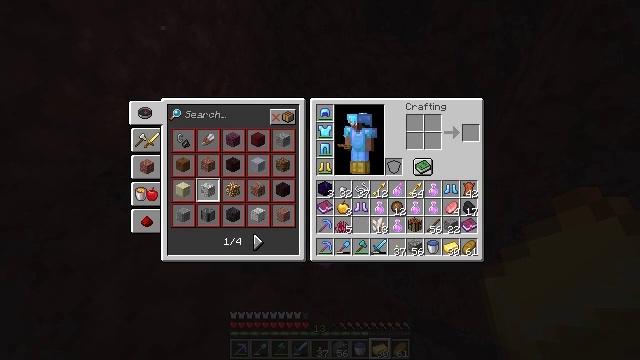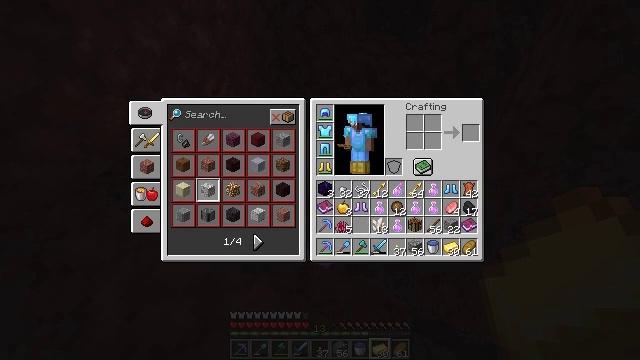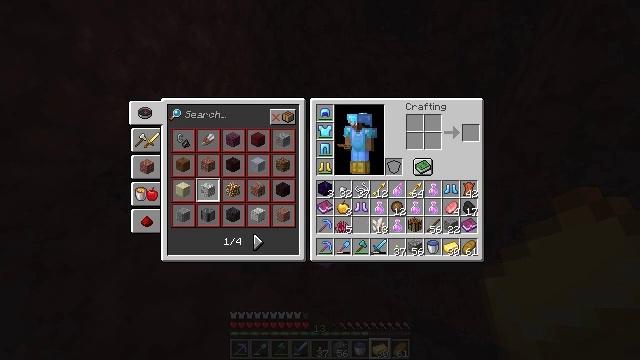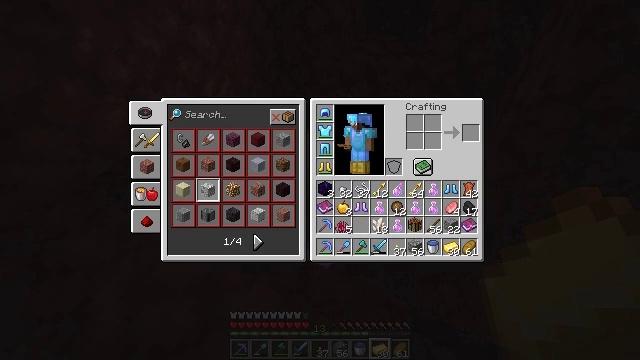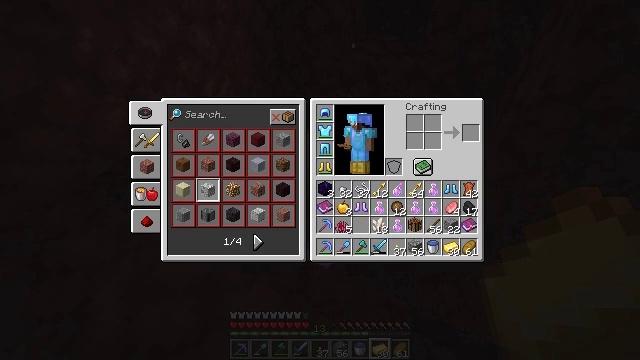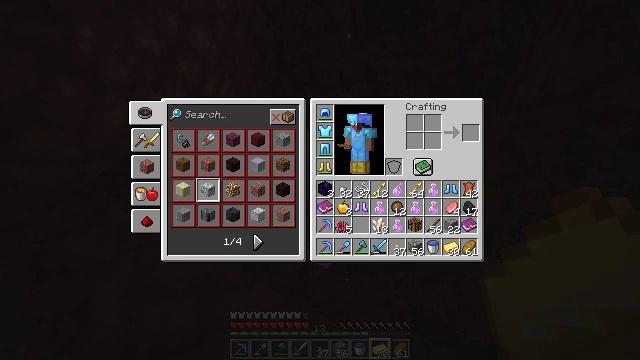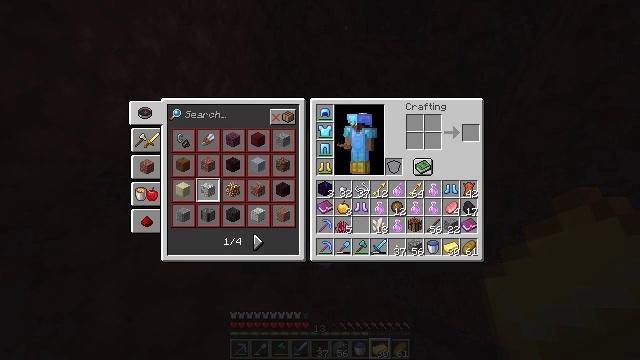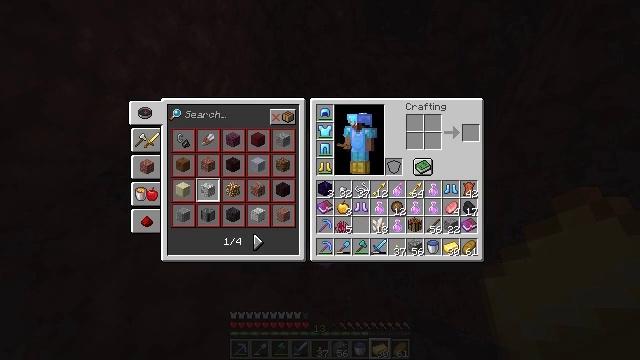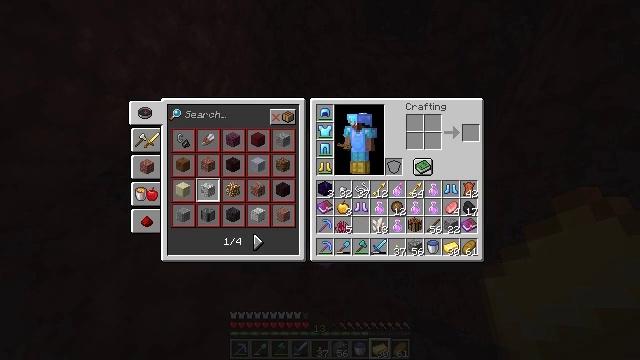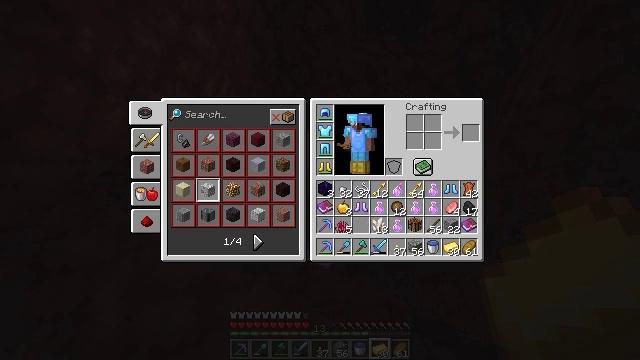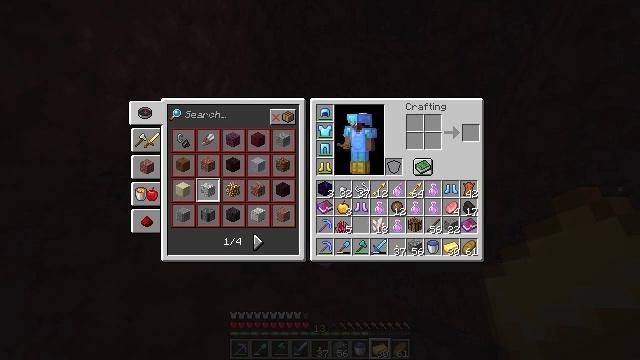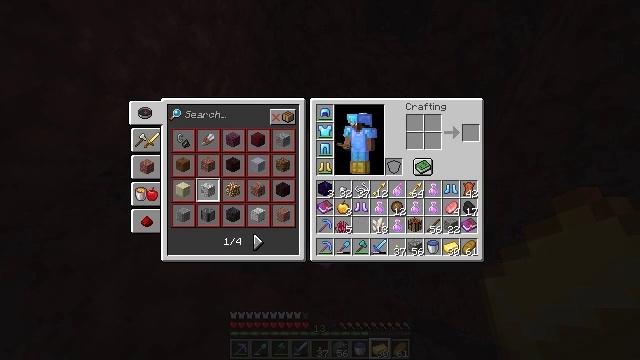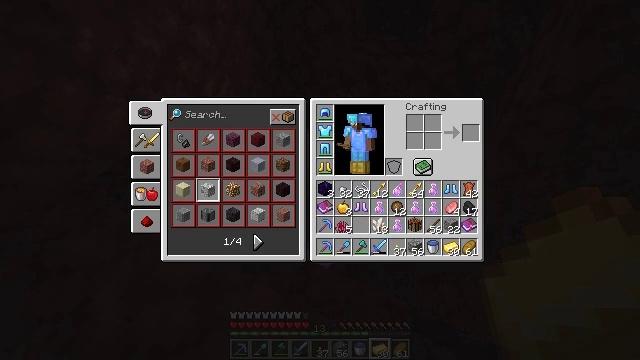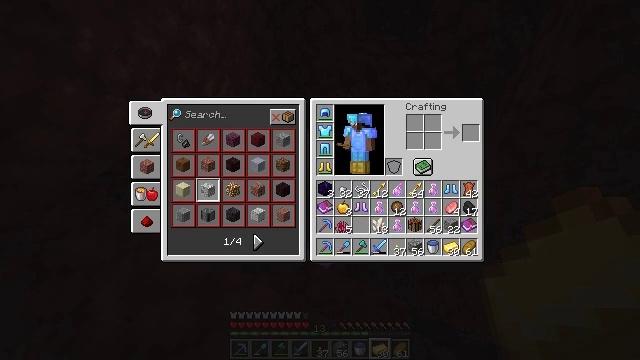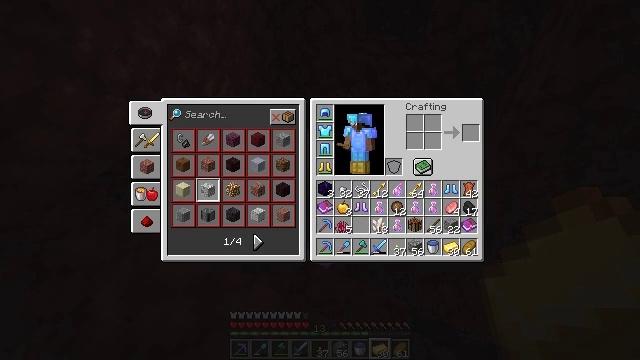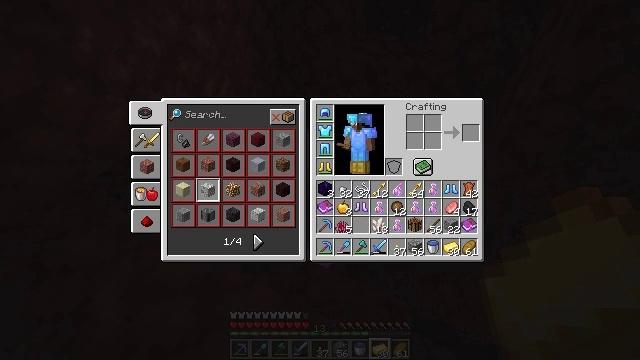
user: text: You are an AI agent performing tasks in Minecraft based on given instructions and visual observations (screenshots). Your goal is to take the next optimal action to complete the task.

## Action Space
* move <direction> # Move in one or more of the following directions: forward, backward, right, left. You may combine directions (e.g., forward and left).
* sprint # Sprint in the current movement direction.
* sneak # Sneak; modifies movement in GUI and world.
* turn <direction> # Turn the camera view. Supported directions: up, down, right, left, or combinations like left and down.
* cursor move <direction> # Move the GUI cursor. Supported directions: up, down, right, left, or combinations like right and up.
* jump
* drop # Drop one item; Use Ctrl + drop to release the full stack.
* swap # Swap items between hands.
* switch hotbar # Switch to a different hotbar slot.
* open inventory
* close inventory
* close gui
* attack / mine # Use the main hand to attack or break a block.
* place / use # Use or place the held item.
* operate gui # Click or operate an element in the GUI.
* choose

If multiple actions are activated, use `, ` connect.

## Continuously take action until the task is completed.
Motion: motion action
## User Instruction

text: Drop a gold ingot.
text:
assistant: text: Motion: no_op
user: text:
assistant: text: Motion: no_op
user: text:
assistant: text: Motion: no_op
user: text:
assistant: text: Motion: no_op
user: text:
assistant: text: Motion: no_op
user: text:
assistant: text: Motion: no_op
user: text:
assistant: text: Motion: no_op
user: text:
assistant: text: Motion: no_op
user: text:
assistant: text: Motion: no_op
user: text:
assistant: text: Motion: no_op
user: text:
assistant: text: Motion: no_op
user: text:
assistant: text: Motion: no_op
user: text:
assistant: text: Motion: no_op
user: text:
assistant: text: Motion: no_op
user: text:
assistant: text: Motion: no_op
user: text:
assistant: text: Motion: no_op
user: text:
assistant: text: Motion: no_op
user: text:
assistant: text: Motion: no_op
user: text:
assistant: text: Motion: no_op
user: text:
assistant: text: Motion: no_op
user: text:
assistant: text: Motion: no_op
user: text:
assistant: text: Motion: no_op
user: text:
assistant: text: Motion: no_op
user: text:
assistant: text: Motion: no_op
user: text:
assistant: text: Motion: no_op
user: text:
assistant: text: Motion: no_op
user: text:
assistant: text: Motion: no_op
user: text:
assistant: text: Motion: no_op
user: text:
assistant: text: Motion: no_op
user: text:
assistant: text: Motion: no_op